Question:
I have come down to this simple NSTimer learning. It is working fine with no parameter at all. But with two parameters it is throwing bad-access. Am i passing parameters in right way or there is something else I missed out.
Although same problem has been referred <URL> but none is solving the purpose.
Code correctness along with concept(why is it bad access) will be appreciated. Thanks.
'''
@implementation ScreeLog1
-(void)tickTock{
NSTimer *t = [NSTimer scheduledTimerWithTimeInterval: 2.0
target: self
selector:@selector(onTick::)
userInfo: [NSDictionary dictionaryWithObjectsAndKeys:
@"a",@"b", nil] repeats:NO];
}
-(void)onTick:(NSString *)message1 :(NSString *)message2 {
NSLog(@"%@****%@
",message1,message2);
}
@end
'''
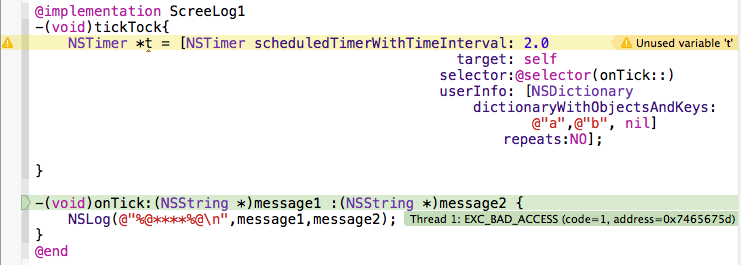
Answer: The selector you pass to the 'scheduledTimerWithTimeInterval' method can only have one argument: the 'NSTimer'. You handle your custom parameters via the userInfo dictionary.
Try this:
'''
-(void)tickTock{
NSTimer *t = [NSTimer scheduledTimerWithTimeInterval: 2.0
target: self
selector:@selector(onTick:)
userInfo: [NSDictionary dictionaryWithObjectsAndKeys:
@"a",@"b",@"c",@"d", nil]
repeats:NO];
}
-(void)onTick:(NSTimer *)timer {
NSDictionary *userInfo = [timer userInfo];
NSLog(@"%@*****%@
", userInfo[@"b"], userInfo[@"d"]);
}
'''